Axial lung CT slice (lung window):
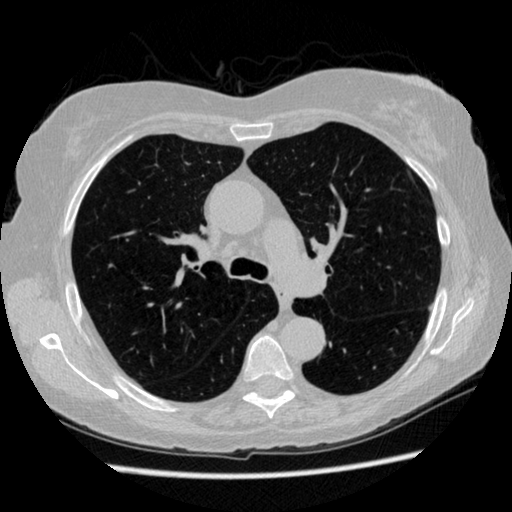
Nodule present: no